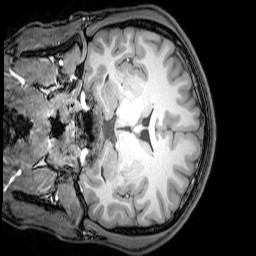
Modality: T1w
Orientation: coronal
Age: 23
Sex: male
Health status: healthy
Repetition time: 0.081 s
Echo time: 0.037 s